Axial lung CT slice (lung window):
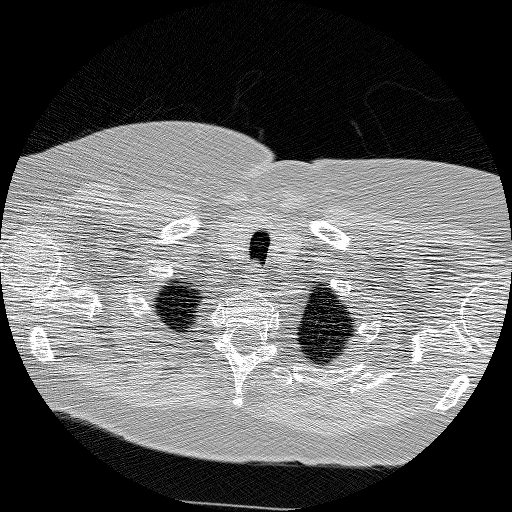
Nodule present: no